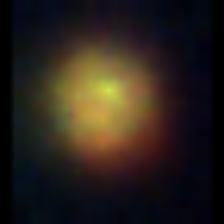
Taxon: NanoPlankton
Group: Other